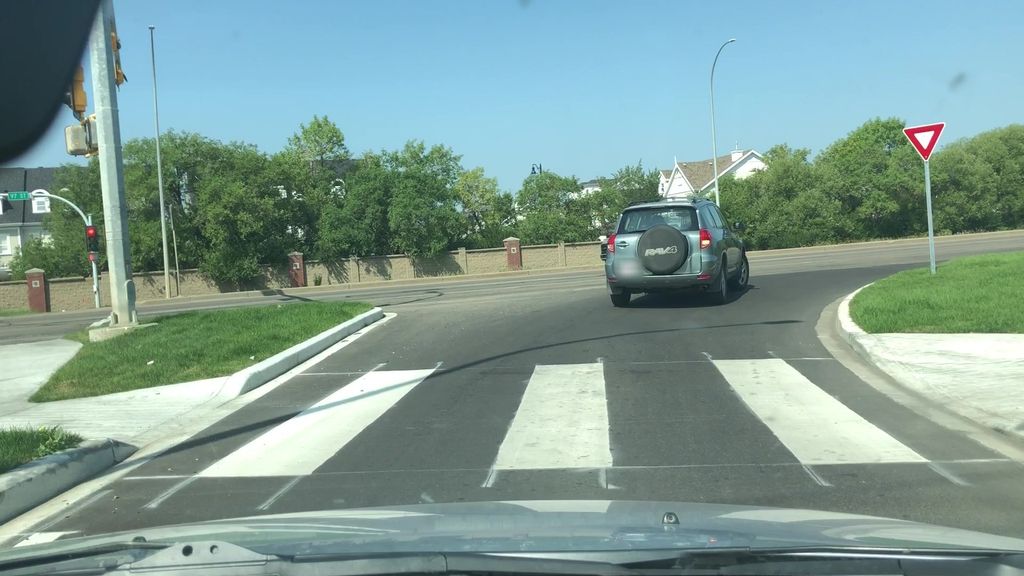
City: edmonton